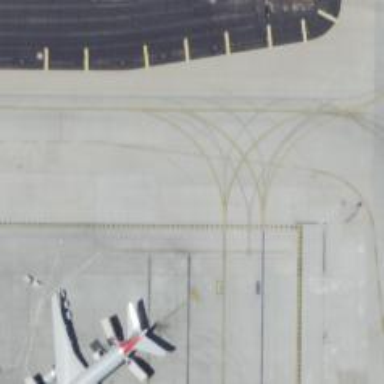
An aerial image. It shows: View of taxiway at the airport.